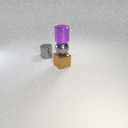
small brown metal cube below small purple metal cylinder